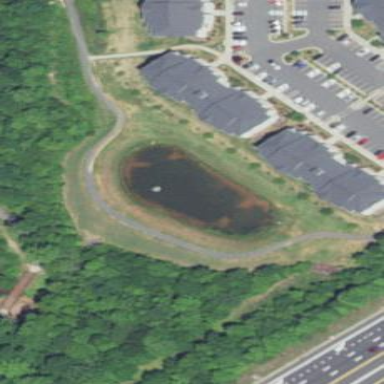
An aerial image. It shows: Stormwater basin with natural water.